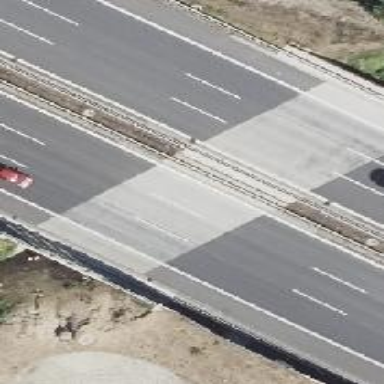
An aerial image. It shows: Bridge over motorway.